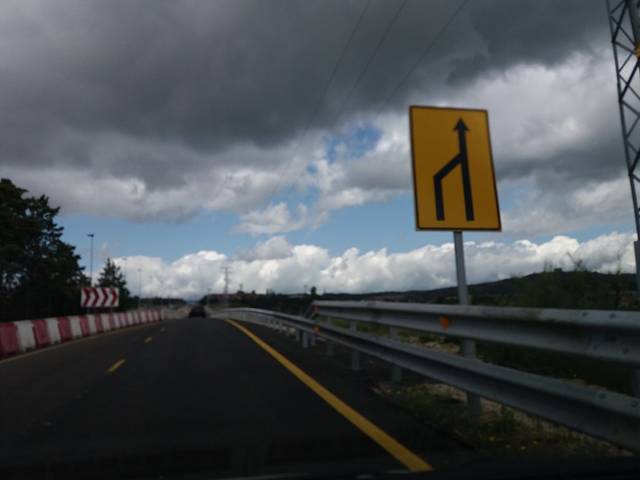
Region: Spain
Coordinates: 40.568, -3.916